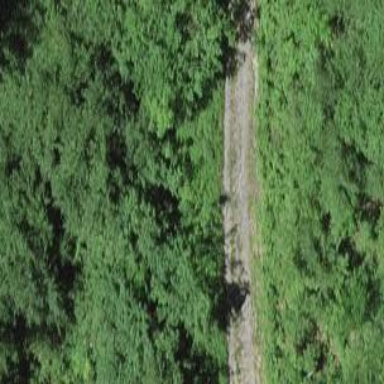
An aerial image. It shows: Gravel track used for forestry vehicles. The track has grade 5 surface.